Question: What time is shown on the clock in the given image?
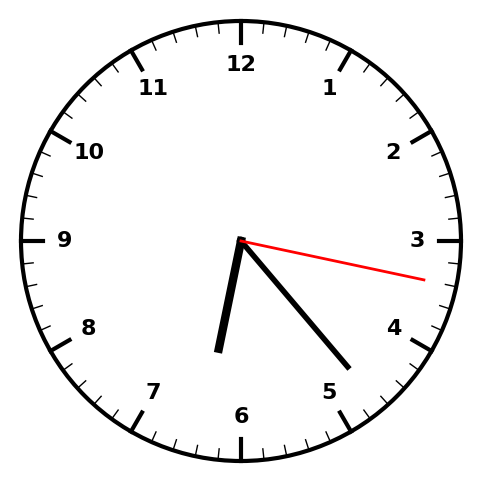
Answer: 06:23:17